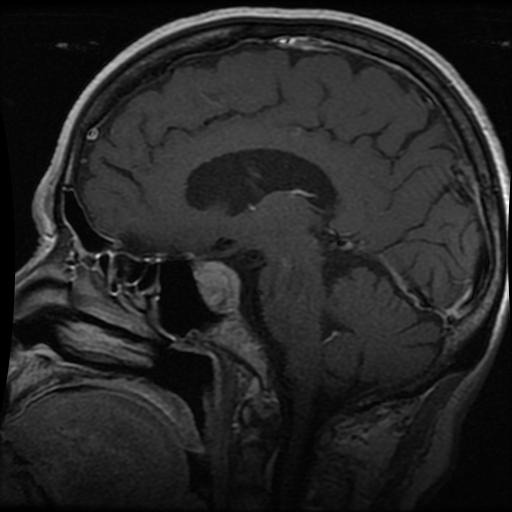
Label: pituitary